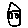
Label: house